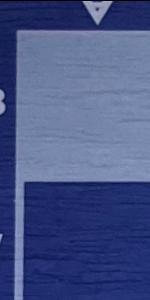
Label: Empty